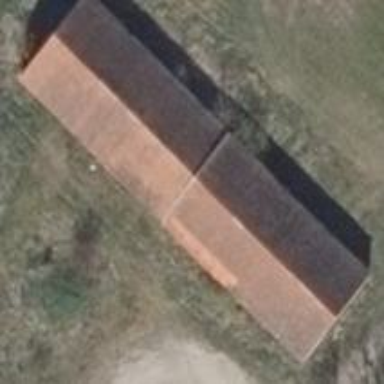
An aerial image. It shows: Farm auxiliary building with gabled roof.